Question: I have jre7 installed on my pc.
In Eclipse Kepler I created a project with compiler compliance level 1.5.
The source compatibility setting is 1.5 too. But this setting not works.
I can wirte code which using methods that were declared in 1.6 or later. For example:
'''
String s = "aaa";
boolean b = s.isEmpty();
'''
The method isEmpty() in java.lang.String is since 1.6.
Of course, when running the generated class file with a real jre 1.5 enviroment, i got a NoSuchMethodError exception.
Here is my source and settings:

How can I fix this? Or is it an Eclipse bug?
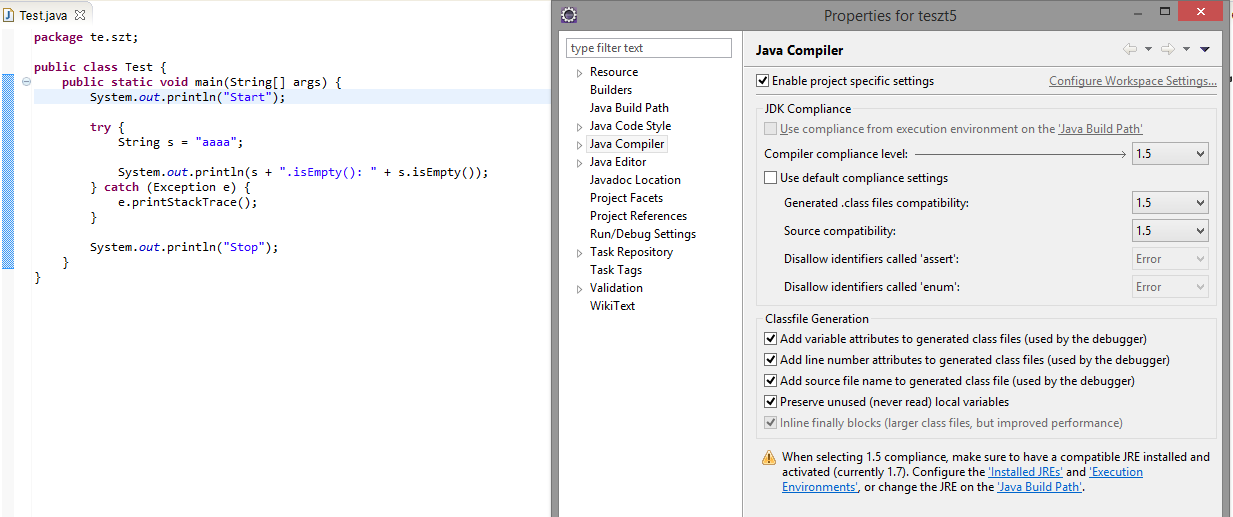
Answer: The settings are releated to the and flags for the compiler which enables backwards compatibility (for an explanation, see for example <URL>.
This is mostly a technical option and not a feature, i.e. these settings in Eclipse were never intended to free you of the burden of knowing what is and is not available in an old JRE. But Eclipse does provide you the option to make it so and even shows you a warning message at the bottom of the Java Compiler options screen on how to make it so (and yes, that does involve downloading and installing the old (target) version of the JRE - there is no way around that).